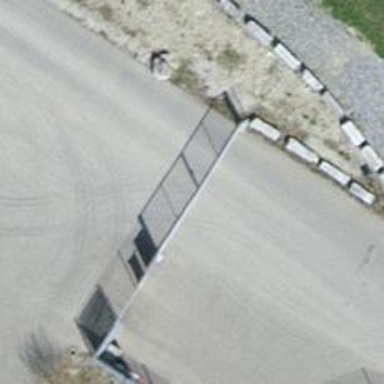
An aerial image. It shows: Gate.